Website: home-depot
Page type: account-dashboard
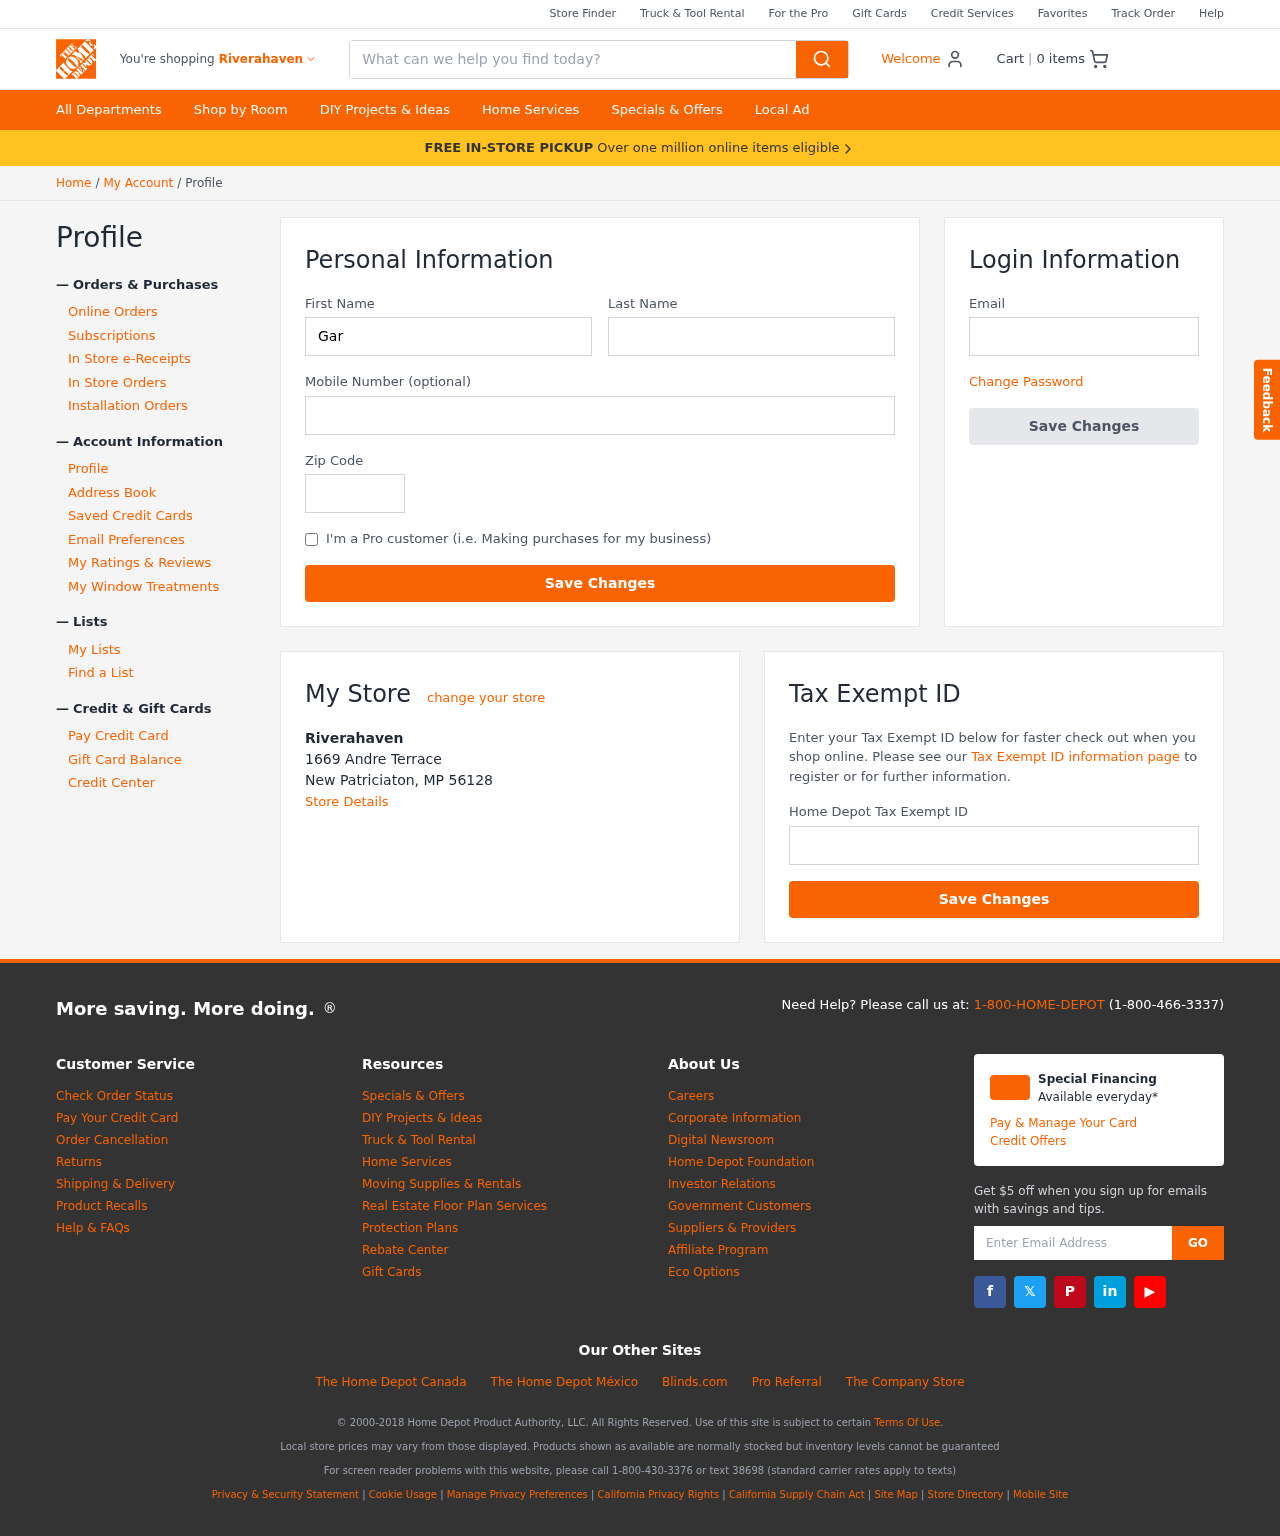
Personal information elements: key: PII_CITY
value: Riverahaven
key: PII_EMAIL
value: gmcdowell@gmail.com
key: PII_FIRSTNAME
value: Garrett
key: PII_LASTNAME
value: Mcdowell
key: PII_LOCATION1_CITY_STATE_ZIP
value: New Patriciaton, MP 56128
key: PII_LOCATION1_NAME
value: Riverahaven
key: PII_LOCATION1_STREET
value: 1669 Andre Terrace
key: PII_PHONE
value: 3463078907
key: PII_POSTCODE
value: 14997
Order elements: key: ORDER_NUM_ITEMS
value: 0
Search elements: key: HEADER_SEARCH
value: What can we help you find today?